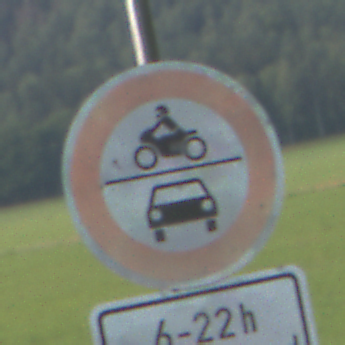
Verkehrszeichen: VerbotKraftfahrzeuge
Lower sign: ZeitangabenMitBeschraenkungAufWochentage4
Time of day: SunriseSunset
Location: Outdoor (Nature)
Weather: PartlyCloudy
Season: NotSpecified
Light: Natural